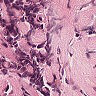
Metastatic tissue present: no